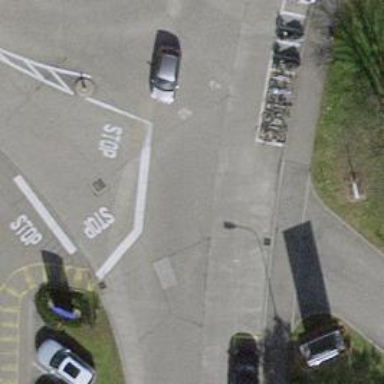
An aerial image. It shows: Bicycle parking facility.